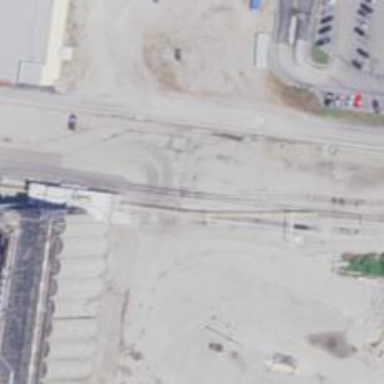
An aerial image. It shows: Railway siding for service.